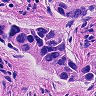
Metastatic tissue present: yes